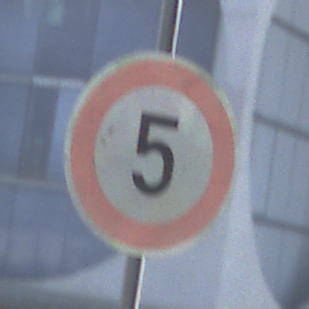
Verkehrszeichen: Geschwindigkeit5
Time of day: MorningAfternoon
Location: Outdoor (Urban)
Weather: PartlyCloudy
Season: NotSpecified
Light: Natural